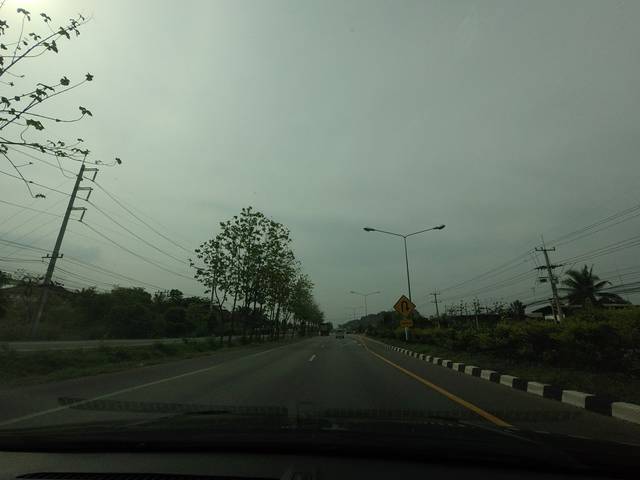
Region: Thailand
Coordinates: 13.221, 99.826